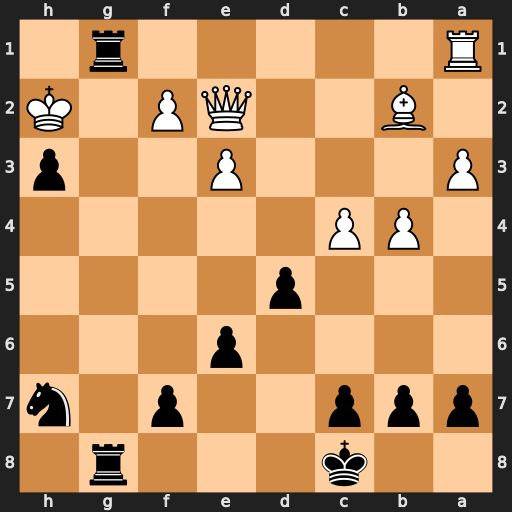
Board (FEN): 2k3r1/ppp2p1n/4p3/3p4/1PP5/P3P2p/1B2QP1K/R5r1
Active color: b
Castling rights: -
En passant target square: -
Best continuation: R8g2+ Kxh3 Ng5+ Kh4 Rh2#